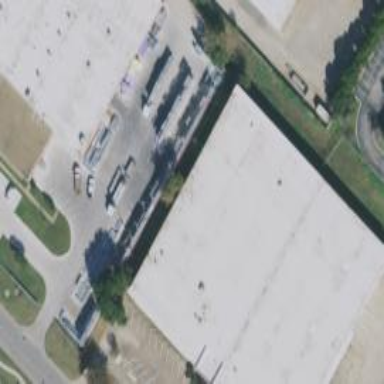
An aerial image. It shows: Warehouse building.